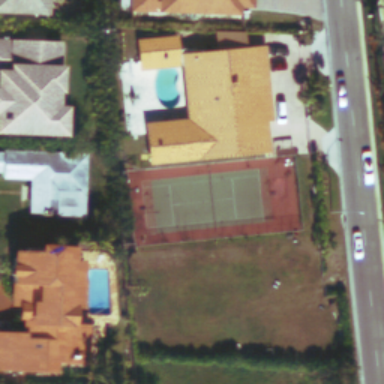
A small tennis court with some plants and swimming pools beside .